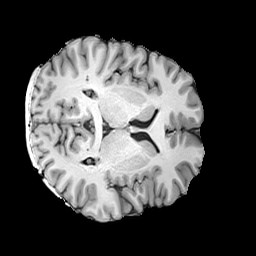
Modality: T1w
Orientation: axial
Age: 23
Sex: male
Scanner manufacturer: siemens
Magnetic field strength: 3 T
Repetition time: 2 s
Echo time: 0.0024 s